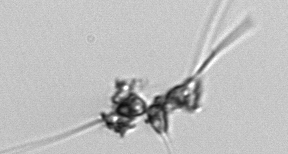
Label: Asterionellopsis_glacialis